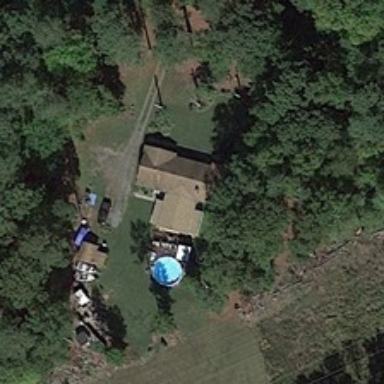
A residence with a house and a water pool and a white car .